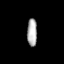
Tissue: prostate
Cell type: T cells
Senescence score: 0.3365
Nuclear area (px): 262
Mean DAPI intensity: 179.721